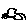
Label: car